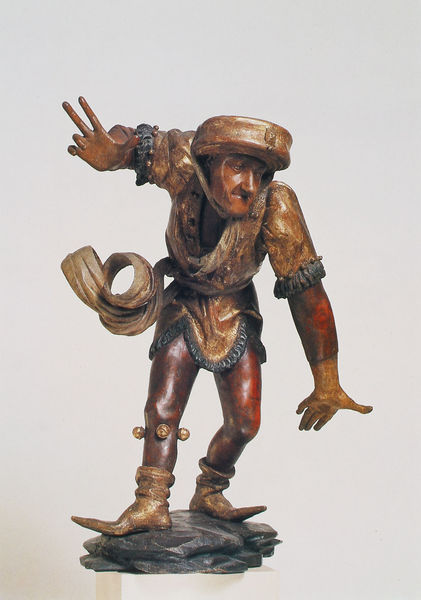
Titel: Figur mit wagenradartiger Krempe
Künstler: Erasmus Grasser
Institution: München, Stadtmuseum
Schlagwörter: hand, mann, gelb, braun, bunt, finger, geste, grau, holz, hut, nase, gürtel, rot, rock, hose, kappe, mütze, band, gesicht, mensch, sockel, stehen, stein, hände, figur, gewand, gold, gebeugt, bewegt, kopfbedeckung, schuhe, spitz, narr, gespreizt, statuette, gebückt, gurt, gaukler, fassung, tänzer, hofnarr, schelm, grotesk, schellen, schnabelschuhe, goldschmied, holzskulptur, gnom, gegürtet, hüfttuch, hinger, spitzschuhe, moriskentänzer, moriske, hfigur, mann mensch, ckfigur